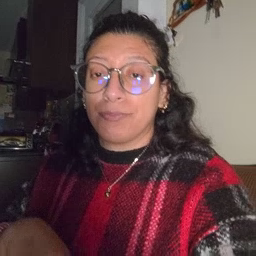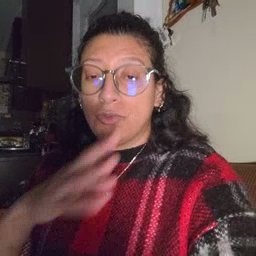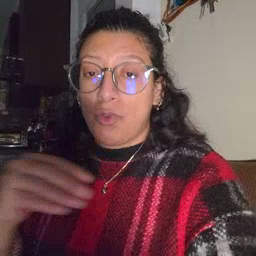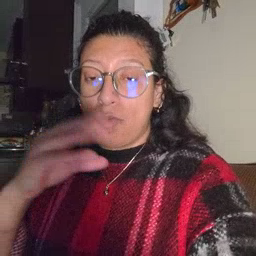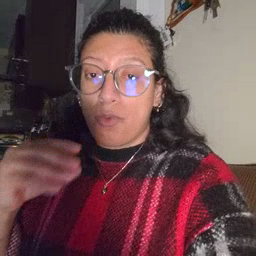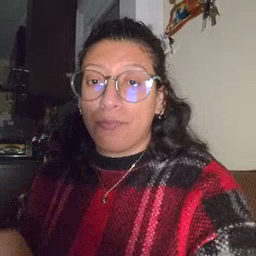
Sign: story